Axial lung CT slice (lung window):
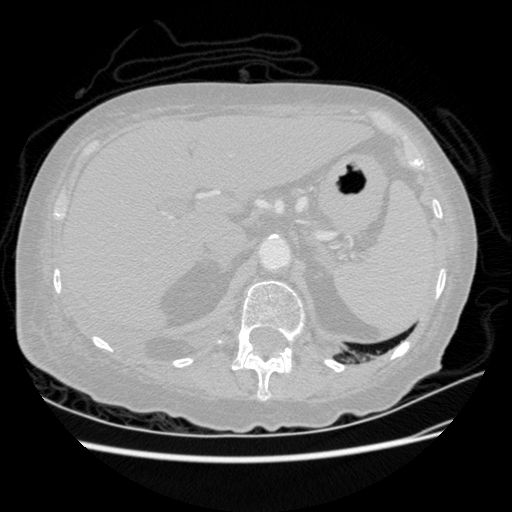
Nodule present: no